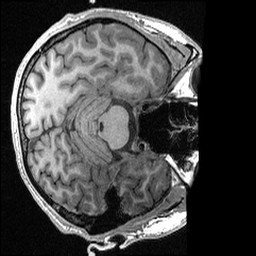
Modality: T1w
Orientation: axial
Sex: male
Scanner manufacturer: ge
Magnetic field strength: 3 T
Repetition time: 0.0064 s
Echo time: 0.00281 s